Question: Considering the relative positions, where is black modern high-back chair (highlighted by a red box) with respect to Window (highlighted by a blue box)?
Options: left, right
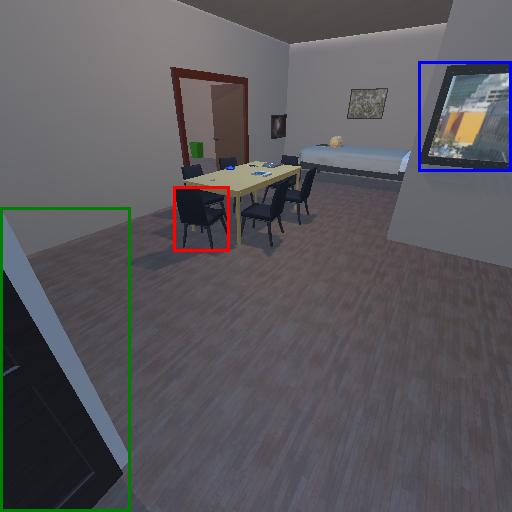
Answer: left